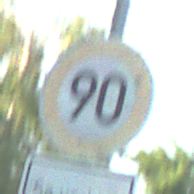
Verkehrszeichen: Geschwindigkeit90
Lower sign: ZeitangabenMitBeschraenkungAufWochentage8
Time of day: SunriseSunset
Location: Outdoor (Suburban)
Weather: PartlyCloudy
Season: NotSpecified
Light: Natural